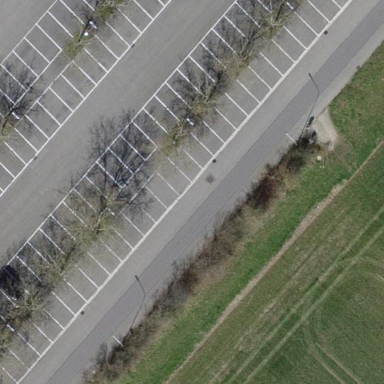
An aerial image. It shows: Parking space.